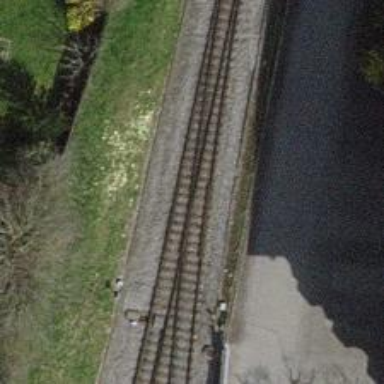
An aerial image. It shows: Narrow-gauge railway siding with electrified contact lines.